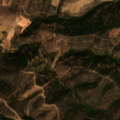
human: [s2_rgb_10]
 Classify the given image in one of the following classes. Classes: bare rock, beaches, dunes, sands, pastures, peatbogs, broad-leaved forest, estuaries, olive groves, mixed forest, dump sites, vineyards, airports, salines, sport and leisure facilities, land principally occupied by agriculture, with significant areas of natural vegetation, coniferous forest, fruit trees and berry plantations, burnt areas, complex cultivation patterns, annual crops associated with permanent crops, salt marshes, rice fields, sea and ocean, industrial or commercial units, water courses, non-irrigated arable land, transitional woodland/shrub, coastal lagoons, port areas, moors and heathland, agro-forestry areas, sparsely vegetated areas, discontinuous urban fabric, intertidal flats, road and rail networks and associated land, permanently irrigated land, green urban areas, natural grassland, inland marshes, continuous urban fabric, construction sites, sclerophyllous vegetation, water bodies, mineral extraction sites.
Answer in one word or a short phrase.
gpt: non-irrigated arable land, broad-leaved forest, transitional woodland/shrub